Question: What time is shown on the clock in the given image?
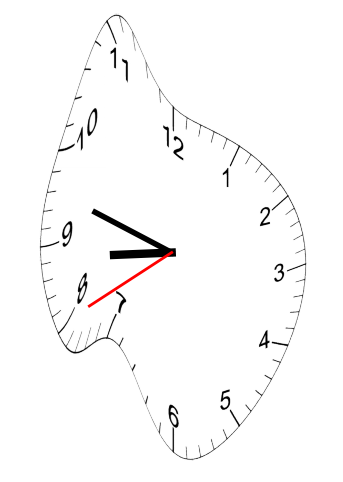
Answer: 08:47:40